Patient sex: M
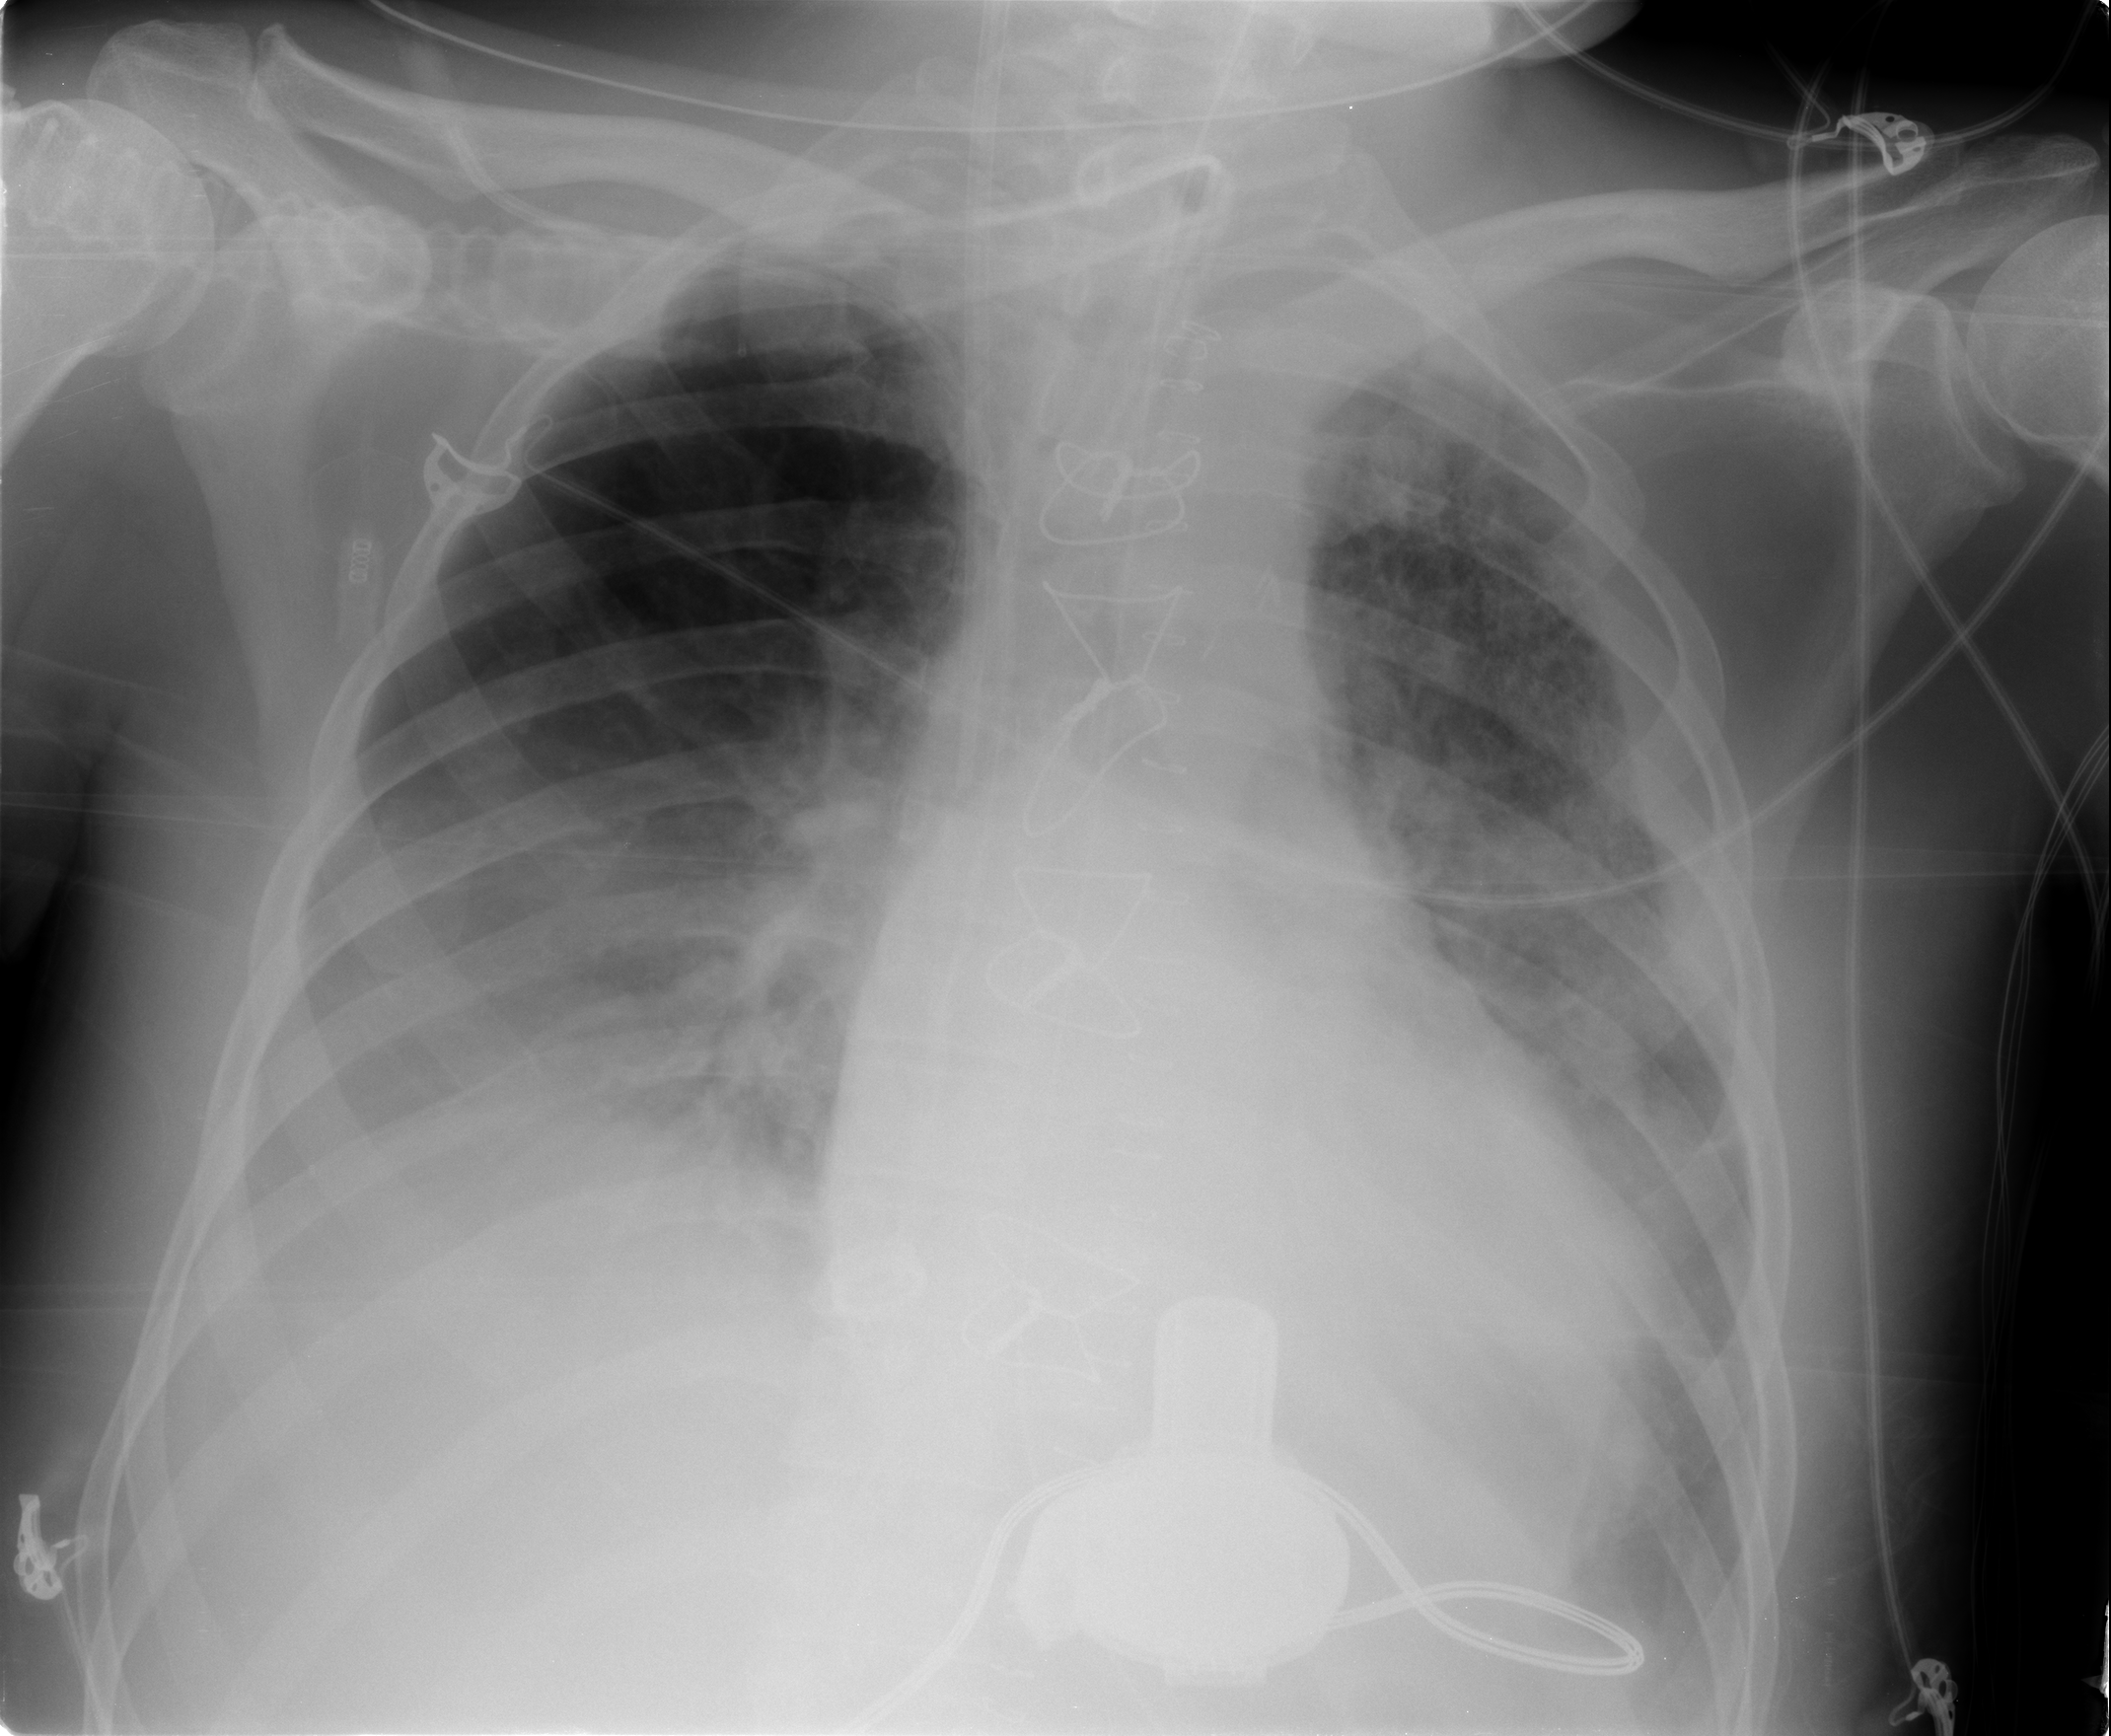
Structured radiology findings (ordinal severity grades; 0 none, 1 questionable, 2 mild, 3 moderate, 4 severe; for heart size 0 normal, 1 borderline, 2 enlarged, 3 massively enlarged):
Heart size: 2
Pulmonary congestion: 2
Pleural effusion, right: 3
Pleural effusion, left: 3
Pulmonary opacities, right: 2
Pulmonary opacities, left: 3
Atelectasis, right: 3
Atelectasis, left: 2